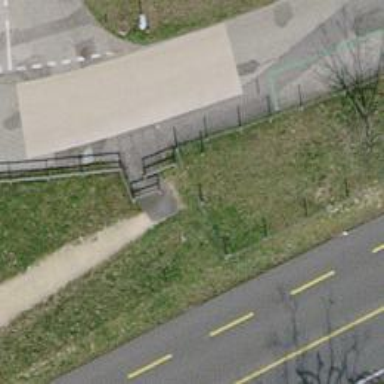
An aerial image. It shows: Cycle barrier.